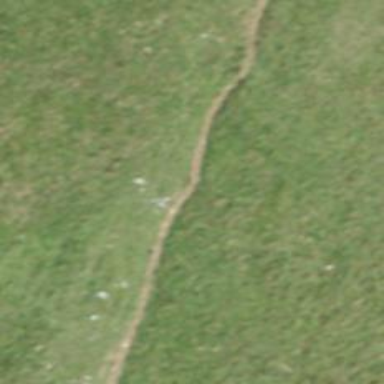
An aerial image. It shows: Path on the ground.